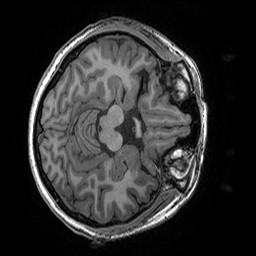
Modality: T1w
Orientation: axial
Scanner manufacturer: ge
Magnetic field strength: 3 T
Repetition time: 0.008184 s
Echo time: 0.003192 s